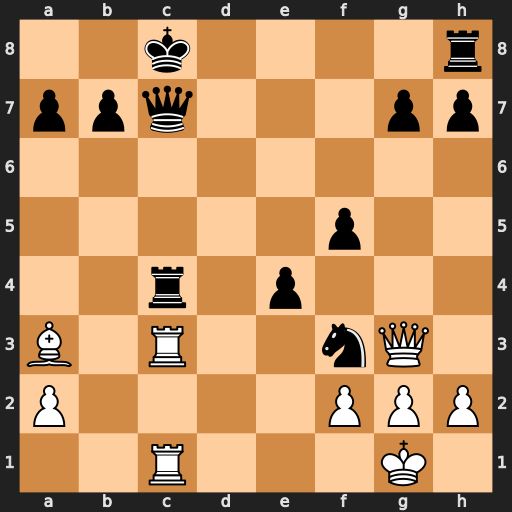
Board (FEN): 2k4r/ppq3pp/8/5p2/2r1p3/B1R2nQ1/P4PPP/2R3K1
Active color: w
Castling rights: -
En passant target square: -
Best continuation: Qxf3 Rxc3 Qxc3 Qxc3 Rxc3+